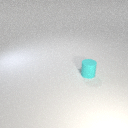
small cyan rubber cylinder